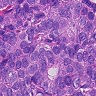
Metastatic tissue present: yes